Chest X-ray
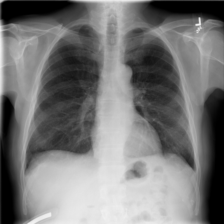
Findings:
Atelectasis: negative
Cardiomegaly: negative
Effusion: negative
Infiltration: negative
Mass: negative
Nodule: negative
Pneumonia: negative
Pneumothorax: negative
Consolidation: negative
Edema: negative
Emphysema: negative
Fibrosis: negative
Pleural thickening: negative
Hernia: negative